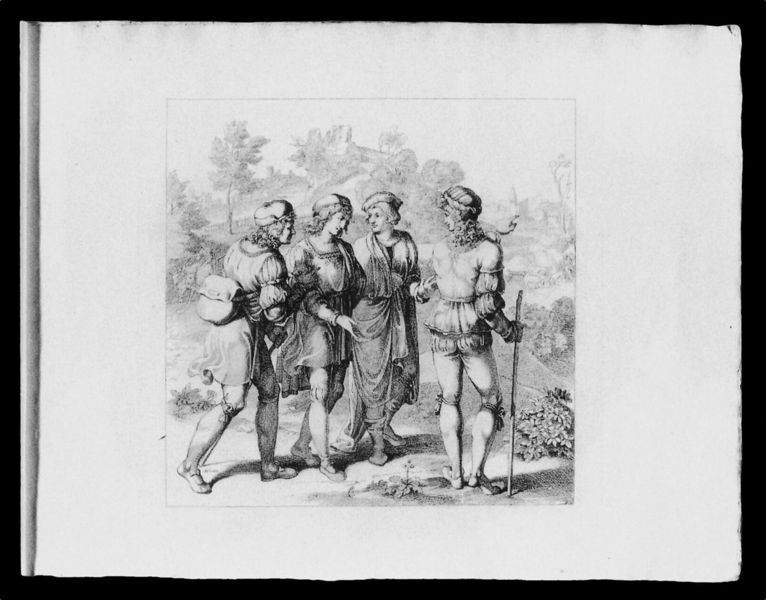
Titel: “Raphael, von einigen Freunden begleitet, auf der Wanderschaft nach Citta di Castello” (Tafel 7 aus “Leben Raphael Sanzio’s von Urbino in zwölf Bildern”)
Künstler: Franz Riepenhausen
Schlagwörter: baum, dunkel, gruppe, hand, körper, laub, bäume, frauen, landschaft, menschen, hell, männer, schwarz, weiss, zeichnung, wiese, gespräch, kappe, richter, arm, falten, kleidung, hügel, busch, büsche, boden, haare, gewänder, blatt, locken, renaissance, stock, papier, bogen, unterhaltung, stab, grafik, figuren, vier, ruine, burg, rückenfigur, druck, druckgrafik, tasche, kohlezeichnung, karton, wanderer, präraffaeliten, kniebundhosen, rucksack, bänder, kupferstich, kniehose, studenten, weisen, sruck, drawing, 4